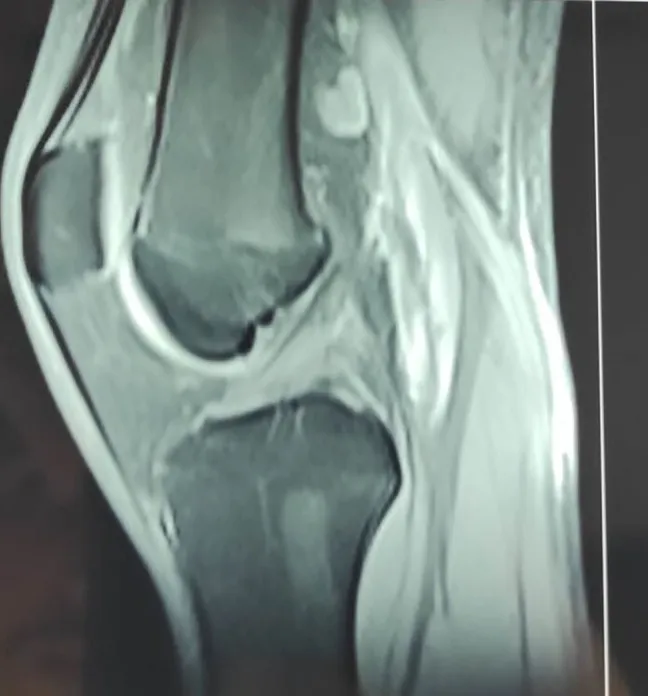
A control MRI demonstrated complete disappearance of the previously described mass with no joint effusion.
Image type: radiology (mri)